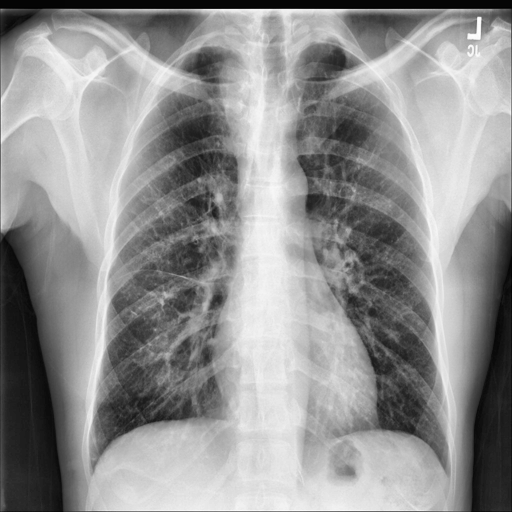
Finding: NORMAL